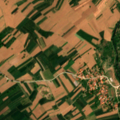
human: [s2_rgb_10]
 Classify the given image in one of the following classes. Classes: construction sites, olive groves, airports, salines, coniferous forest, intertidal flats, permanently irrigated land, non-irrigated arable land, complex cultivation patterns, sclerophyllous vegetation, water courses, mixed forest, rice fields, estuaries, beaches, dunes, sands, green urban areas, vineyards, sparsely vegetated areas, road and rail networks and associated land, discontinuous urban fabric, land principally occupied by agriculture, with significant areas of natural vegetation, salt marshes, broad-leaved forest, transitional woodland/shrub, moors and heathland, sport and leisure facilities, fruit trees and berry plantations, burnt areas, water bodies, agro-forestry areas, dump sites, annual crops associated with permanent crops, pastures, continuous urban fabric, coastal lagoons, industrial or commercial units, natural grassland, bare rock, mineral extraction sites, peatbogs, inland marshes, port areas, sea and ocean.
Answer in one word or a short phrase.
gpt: discontinuous urban fabric, non-irrigated arable land, land principally occupied by agriculture, with significant areas of natural vegetation